Question:
Please see the image above. I have had this problem for a few times. The text never alines with the button.
How can we change it so that they will aline?
The code is simply:
'''
<td><label>Image/Avatar Upload</label></td>
<td><input type="file" name="avatar"></td>
'''
and the css:
'''
input {width: 350px; font-size: 20px; padding: 2px;}
'''
Thanks!
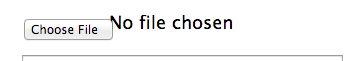
Answer: The short answer is: don't bother trying to style file inputs
The long answer: Completely controlling the styling file inputs have eluded us for years. They have components that fall under what's called . We can see them, but we can't really touch them. The newer input elements (date, time, color, etc.) have the same "problem".
It should be noted that not every browser styles file inputs the same way. If you really want to control this element, you have to it (google: "replace file input with image"). If you do this, the user will lose the ability to see exactly which file is being uploaded when they're not interacting with the file input element (due to security reasons, the filename will be accessible via JavaScript, but the path won't be).